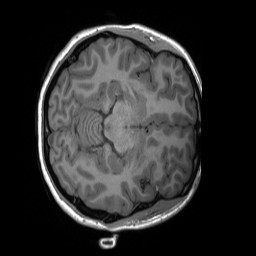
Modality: T1w
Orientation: axial
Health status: healthy
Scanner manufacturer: siemens
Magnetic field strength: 3 T
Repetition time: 1.9 s
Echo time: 0.00232 s